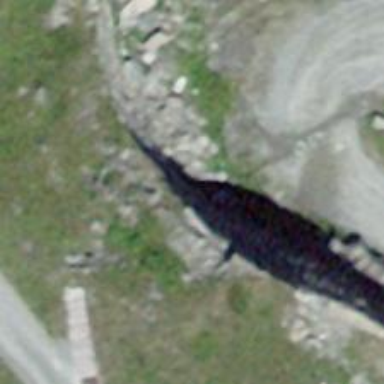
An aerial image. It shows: Retaining wall.